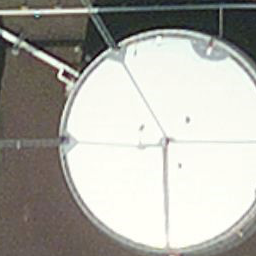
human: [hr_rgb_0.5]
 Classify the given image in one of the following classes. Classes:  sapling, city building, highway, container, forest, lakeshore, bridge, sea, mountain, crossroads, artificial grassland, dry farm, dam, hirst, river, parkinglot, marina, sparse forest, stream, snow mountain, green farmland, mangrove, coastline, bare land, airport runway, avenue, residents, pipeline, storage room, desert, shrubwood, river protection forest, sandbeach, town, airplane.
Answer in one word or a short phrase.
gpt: storage room